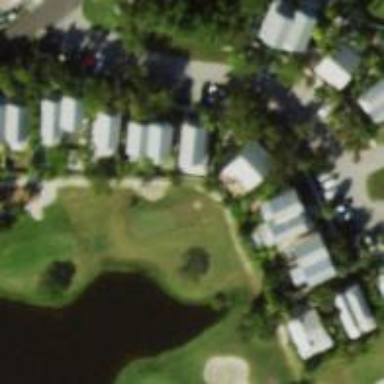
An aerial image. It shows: Path for golf carts.